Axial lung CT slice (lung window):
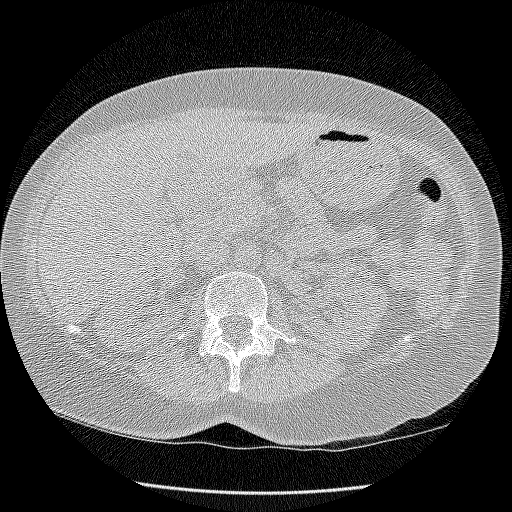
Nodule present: no